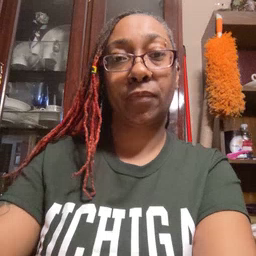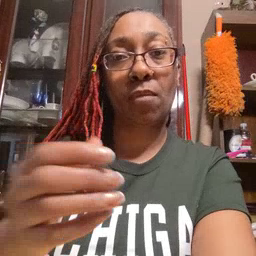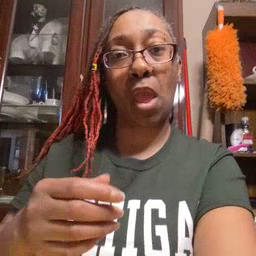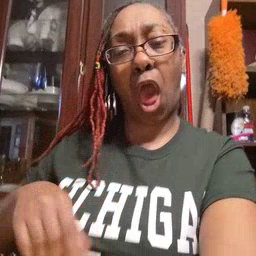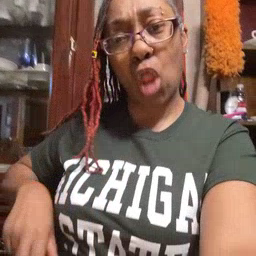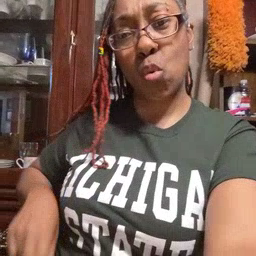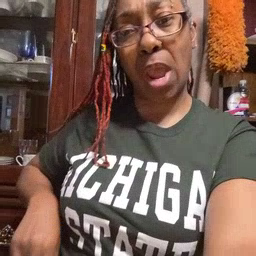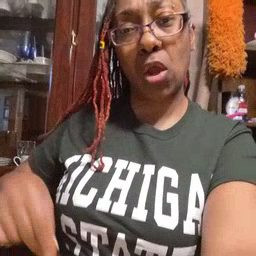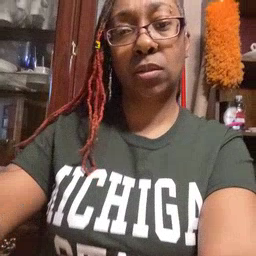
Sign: underwear